What's the difference between 2 images?
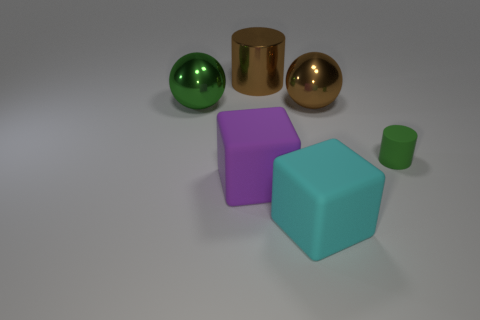
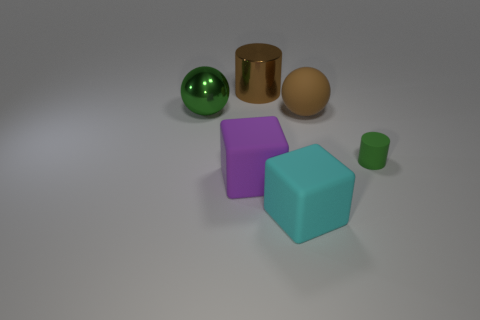
the brown ball turned matte
the brown sphere turned rubber
the large brown shiny sphere became matte
the large brown shiny ball that is to the right of the purple thing turned rubber
the large brown metallic sphere right of the brown cylinder became matte
the big brown metal sphere in front of the metal cylinder turned matte
the large brown metallic sphere on the right side of the purple rubber thing became rubber